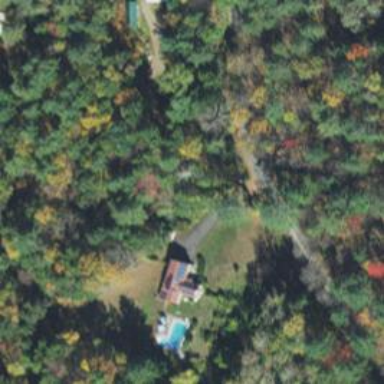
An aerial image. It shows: Driveway.